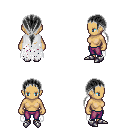
a pixel art fantasy rpg character, female body template, human, tanned skin, white tattered cape, magenta pants, gray ponytail hairstyle, metal boots, four views (front, back, left, right), 2x2 character sprite sheet, small pixel art, hard edges, no anti-aliasing